Question: in c++, when I am making nested For loop and I am trying to calculate the factorial...I don't get the correct factorials...I don't know why. For example factorial of 5 is 120 but here it results in 34560. why?
and here is the code:
'''
int fact=1;
for (int number=1; number<=10; number++) {
for (int i=1; i<=number; i++)
fact=fact*i;
cout <<"factorial of "<<number<<"="<<fact<<"
";
}
'''
here is it pictured:
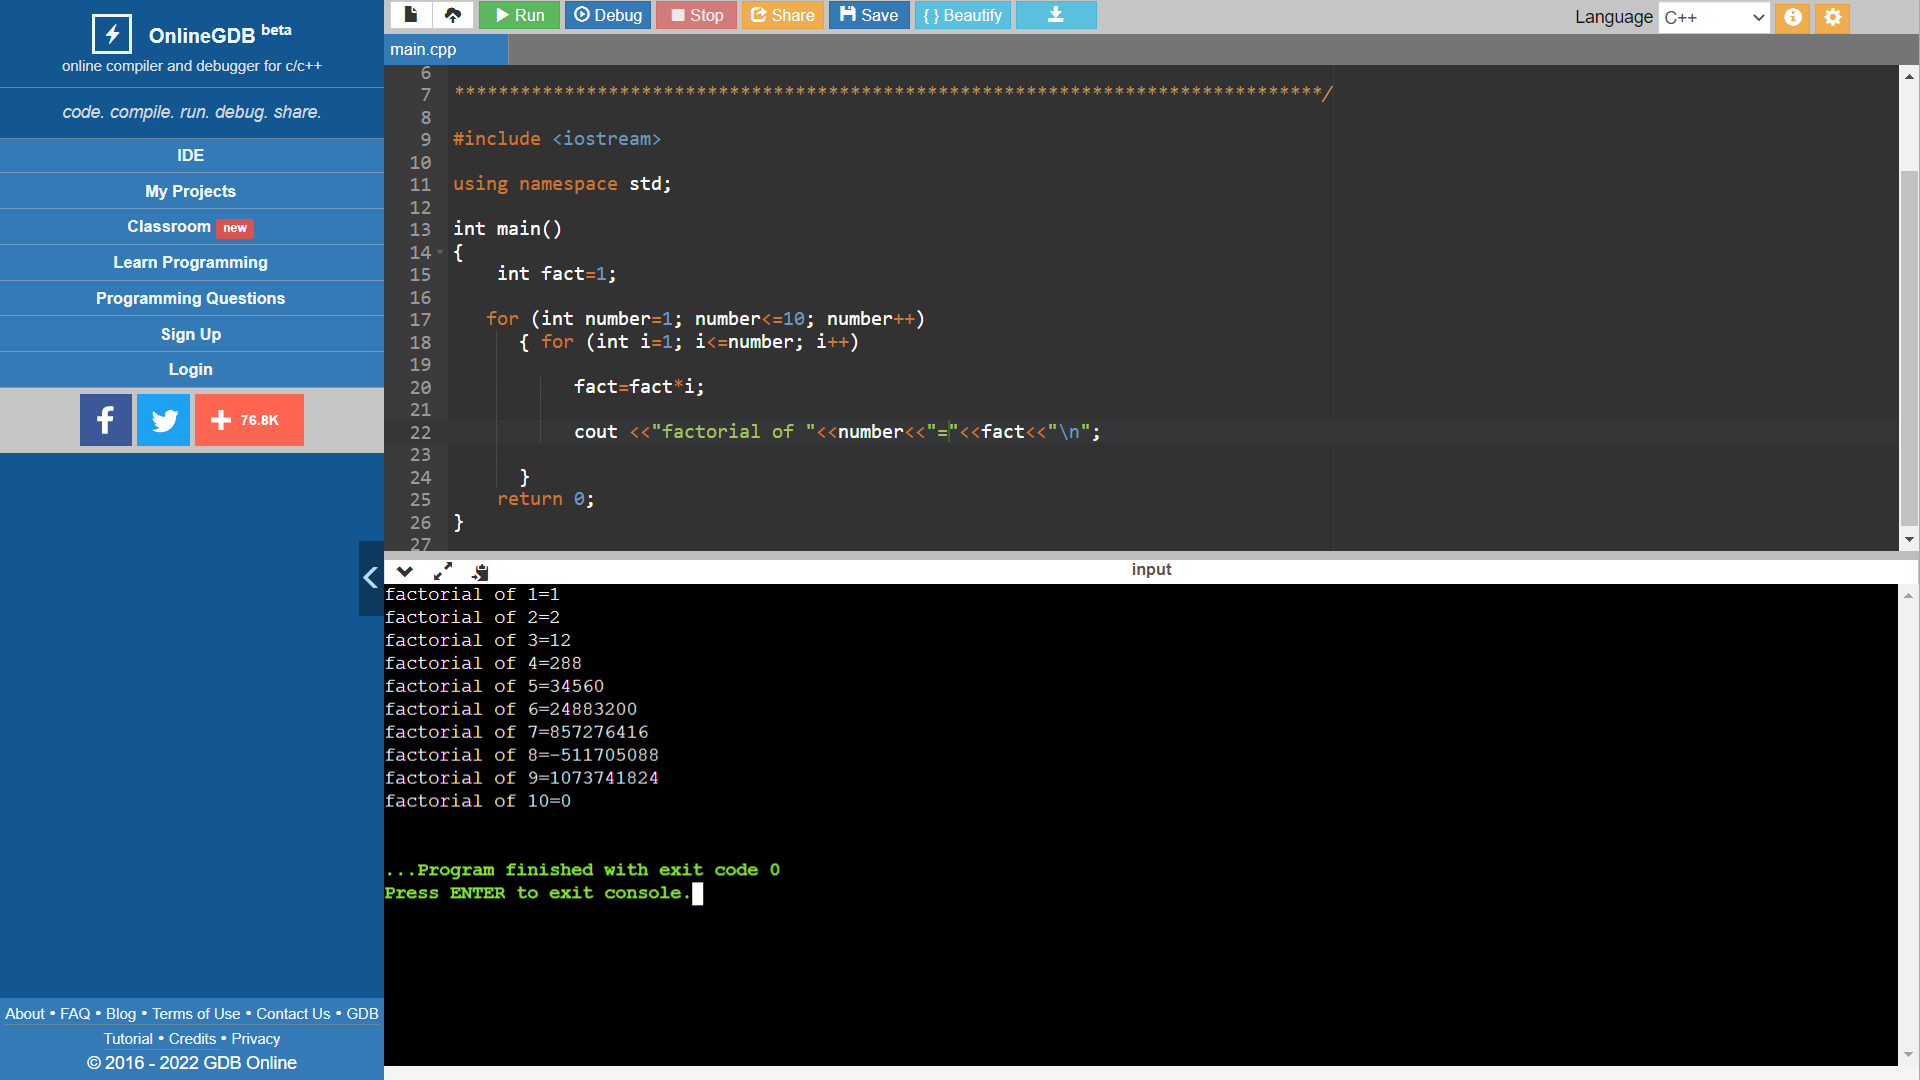
Answer: You need to re-initialize 'fact' for each number.
'''
int fact=1;
for (int number=1; number<=10; number++) {
fact = 1;
for (int i=1; i<=number; i++)
fact=fact*i;
cout <<"factorial of "<<number<<"="<<fact<<"
";
}
'''